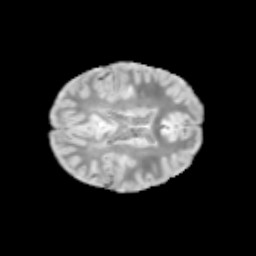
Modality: T2w
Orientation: axial
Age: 9
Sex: male
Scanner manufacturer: siemens
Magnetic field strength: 3 T
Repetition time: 3.8 s
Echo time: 0.07 s